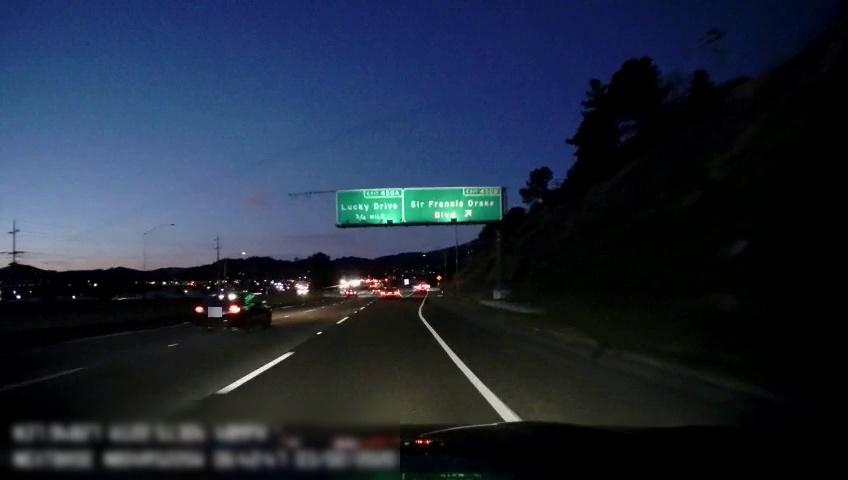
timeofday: Night
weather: Other
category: Drivable Space
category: Vehicles | Car
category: Vehicles | Car
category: Vehicles | Truck
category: Lanes | Current Lane
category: Lanes | Current Lane
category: Lanes | Alternate Lane
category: Lanes | Current Lane
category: Lanes | Alternate Lane
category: Lanes | Alternate Lane
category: Traffic | Signs